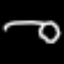
Label: octagon